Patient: sex F, age 73
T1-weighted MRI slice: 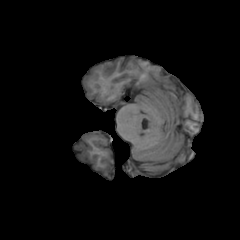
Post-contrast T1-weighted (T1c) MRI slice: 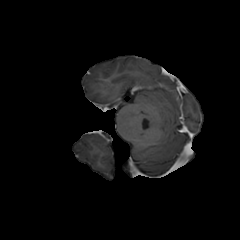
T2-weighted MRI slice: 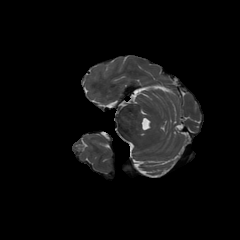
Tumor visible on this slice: no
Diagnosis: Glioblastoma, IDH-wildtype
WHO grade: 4